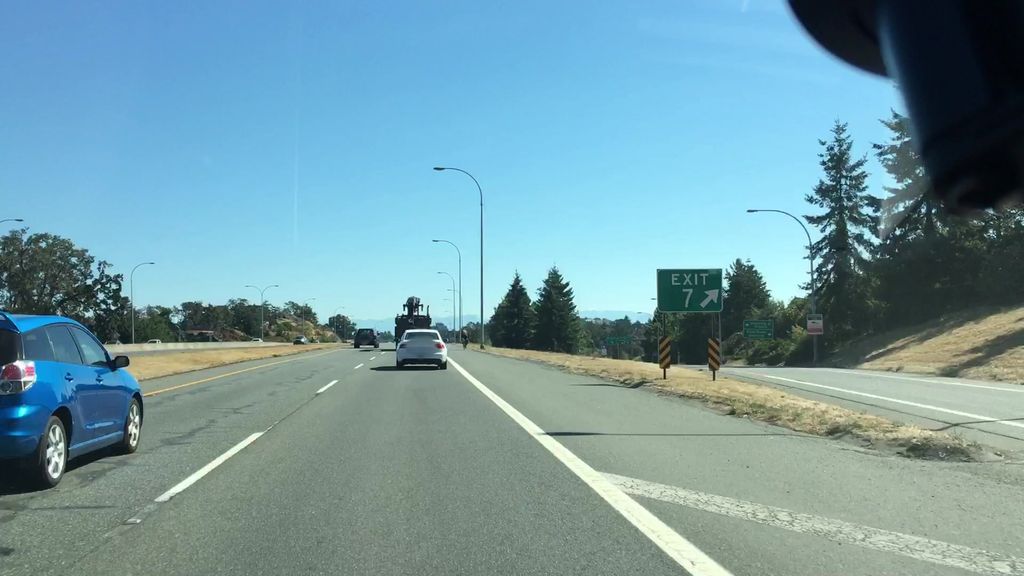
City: victoria